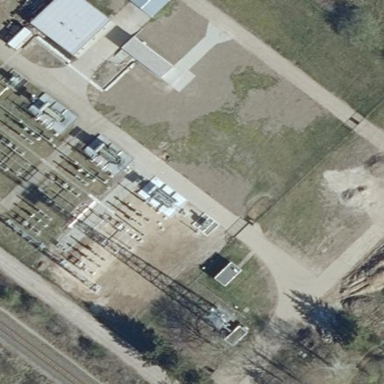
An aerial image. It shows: Outdoor distribution substation protected by fence.